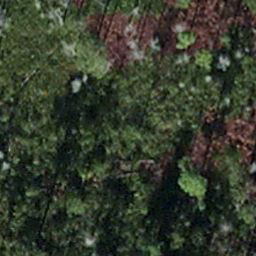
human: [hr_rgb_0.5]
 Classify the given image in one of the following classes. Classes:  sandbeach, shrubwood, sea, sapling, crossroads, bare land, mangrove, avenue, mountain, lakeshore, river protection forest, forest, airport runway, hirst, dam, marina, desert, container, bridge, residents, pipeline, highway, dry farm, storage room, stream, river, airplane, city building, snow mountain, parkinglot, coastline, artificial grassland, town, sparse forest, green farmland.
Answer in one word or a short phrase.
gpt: sapling